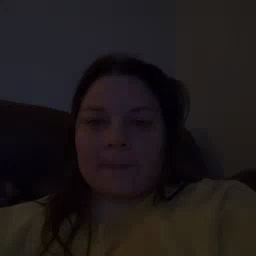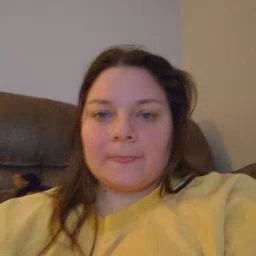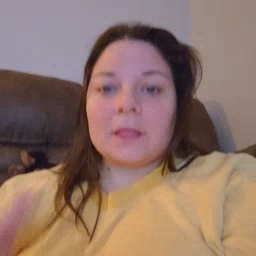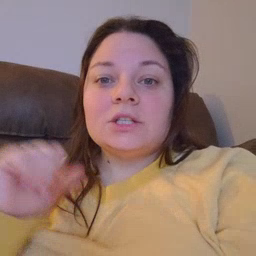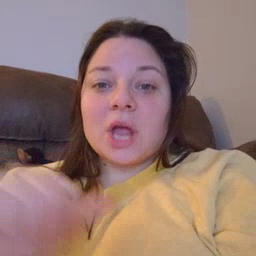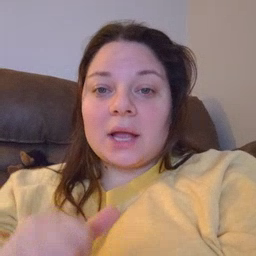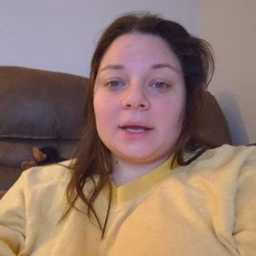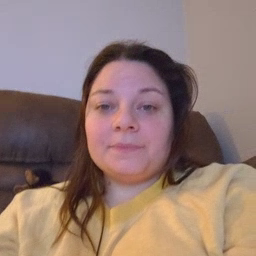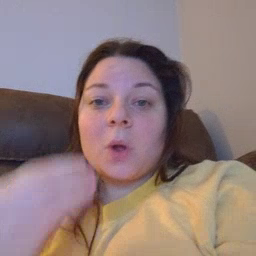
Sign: jacket